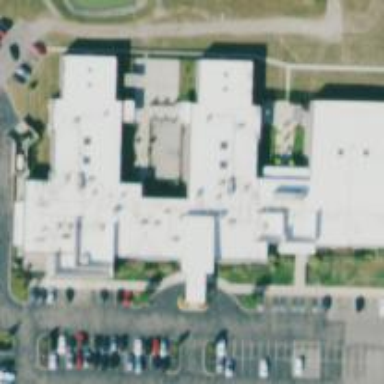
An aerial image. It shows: Healthcare facility identified as hospital.